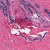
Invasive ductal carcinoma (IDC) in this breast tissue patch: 0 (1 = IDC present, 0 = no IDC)